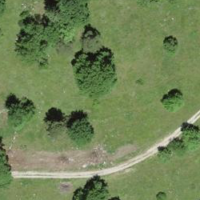
EUNIS habitat code: 24
Species observed at this site:
Campanula glomerata